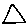
Label: triangle